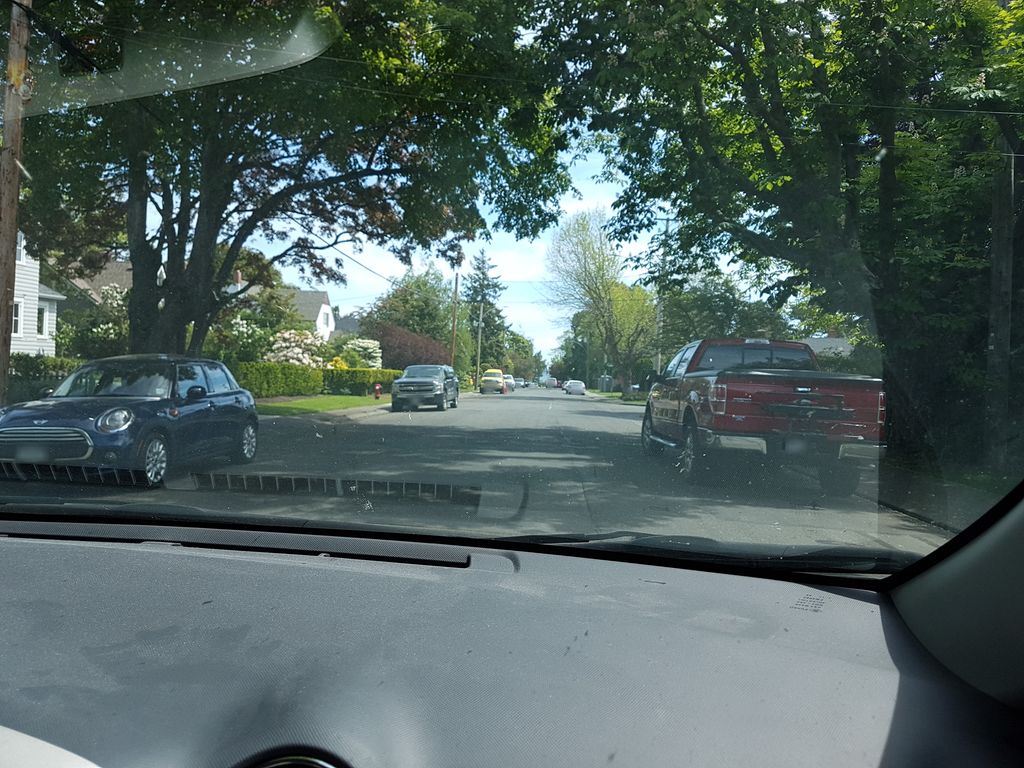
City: victoria